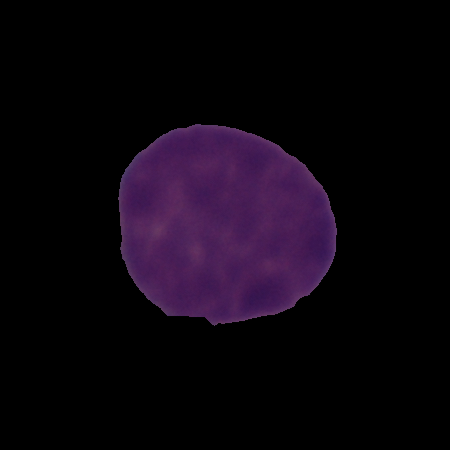
Label: cancer